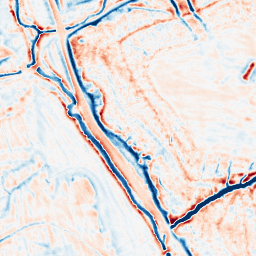
Category: edge_preserving
Decomposition family: bilateral
Decomposition parameters: d: 15
sigma_color: 25
sigma_space: 75
Upsampling method: linear_exact
Upsampling parameters: scale: 8
Upsampling scale: 8